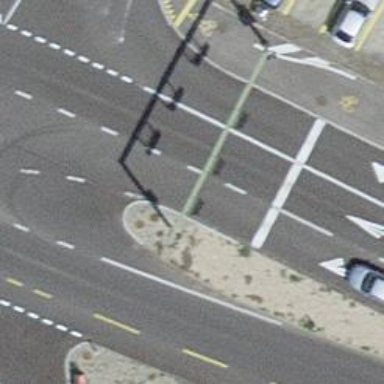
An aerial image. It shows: Road with traffic signals.